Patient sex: M
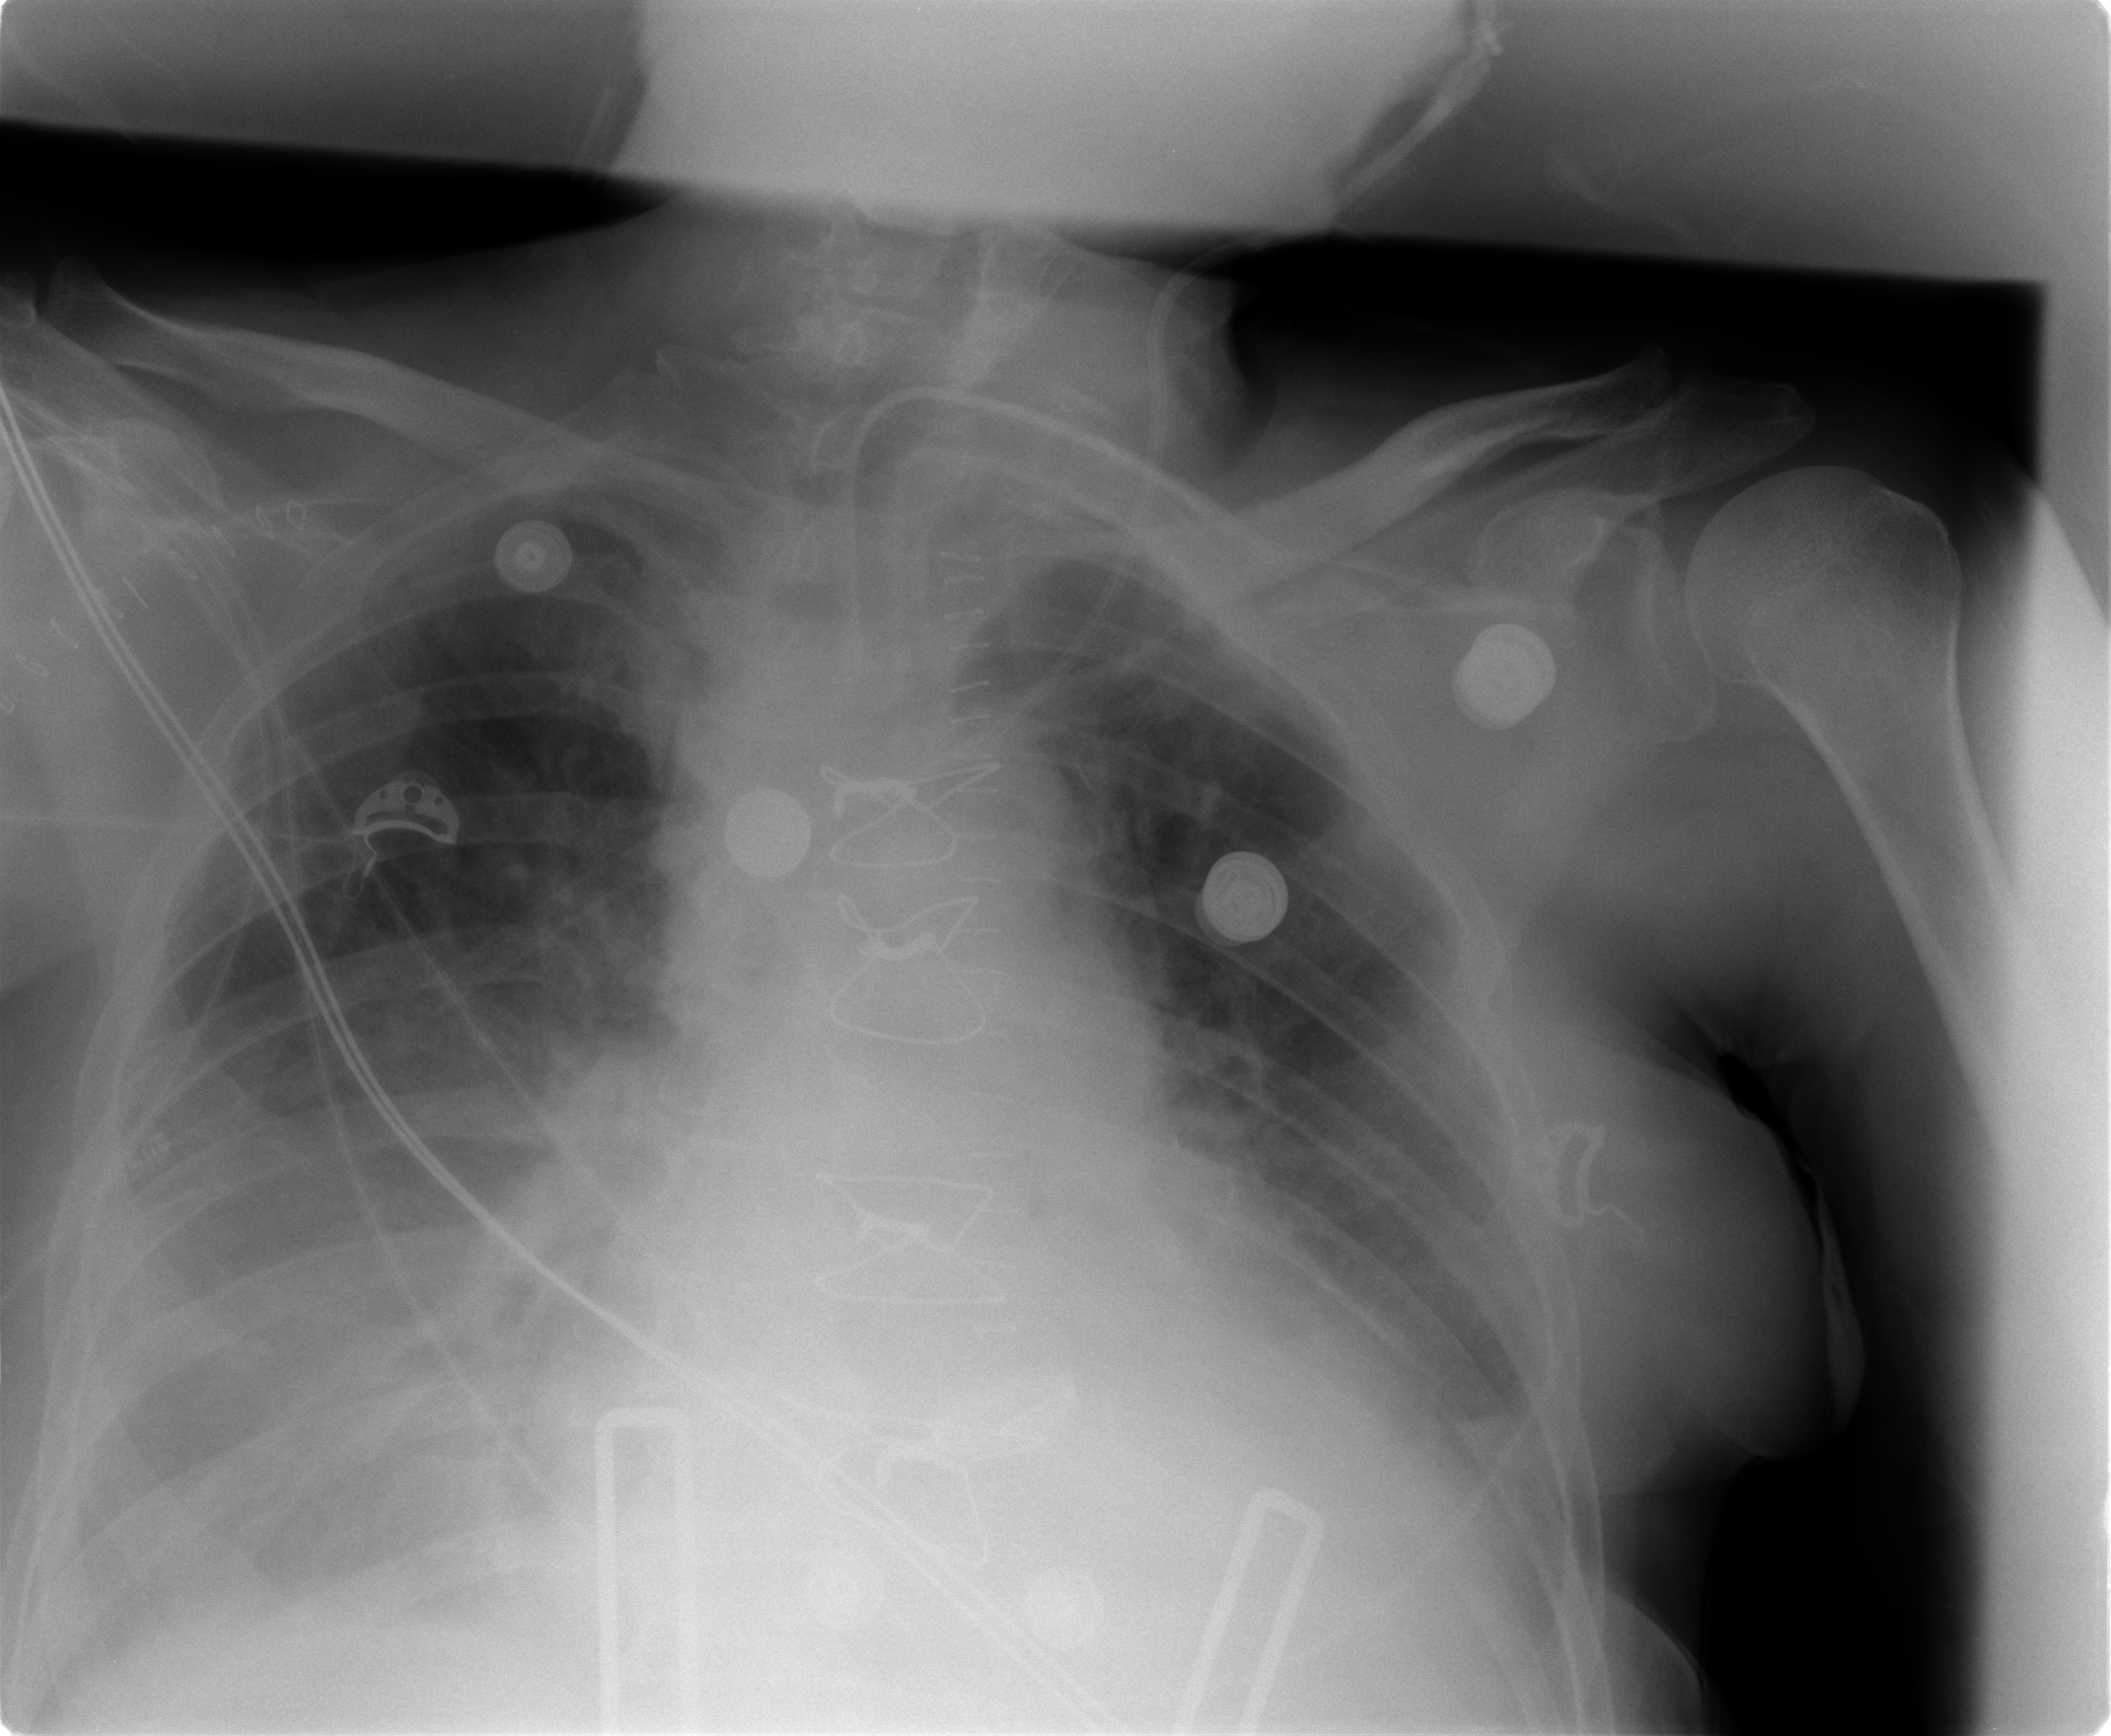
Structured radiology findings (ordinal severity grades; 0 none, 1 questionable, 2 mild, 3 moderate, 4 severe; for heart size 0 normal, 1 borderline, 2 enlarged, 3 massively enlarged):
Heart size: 2
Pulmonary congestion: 1
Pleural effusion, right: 2
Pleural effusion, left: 2
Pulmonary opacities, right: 1
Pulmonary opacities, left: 1
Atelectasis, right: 2
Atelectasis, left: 2